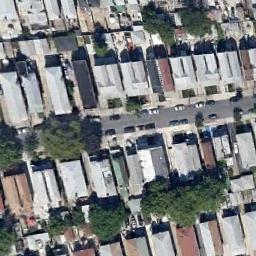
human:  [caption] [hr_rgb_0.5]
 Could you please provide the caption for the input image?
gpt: Residential houses vary in size .

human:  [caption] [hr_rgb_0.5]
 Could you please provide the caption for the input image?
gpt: There are many roads and neatly arranged houses and trees and many vehicles in densely populated areas .

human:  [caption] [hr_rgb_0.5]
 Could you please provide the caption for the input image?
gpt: A dense residential area has some trees and lots of houses next to each other while a road goes through the residential area .

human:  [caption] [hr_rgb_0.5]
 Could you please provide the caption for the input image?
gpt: The dense residential is next to the road with some cars .

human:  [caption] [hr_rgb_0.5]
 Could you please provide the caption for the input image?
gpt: There are many gray buildings on dense residential area .